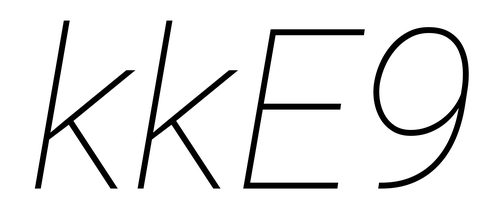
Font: Roboto-Italic_Thin_Italic